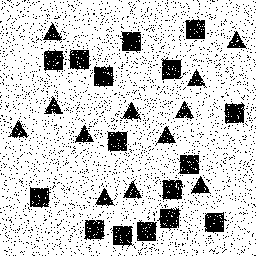
Squares: 16
Triangles: 12
Stars: 0
Total shapes: 28